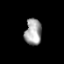
Tissue: prostate
Cell type: Fibroblasts
Senescence score: 0.7545
Nuclear area (px): 435
Mean DAPI intensity: 163.067